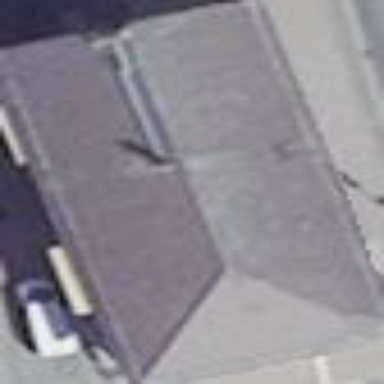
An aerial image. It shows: Cafe building.